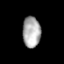
Tissue: prostate
Cell type: Epithelial cells
Senescence score: 0.3121
Nuclear area (px): 547
Mean DAPI intensity: 170.351